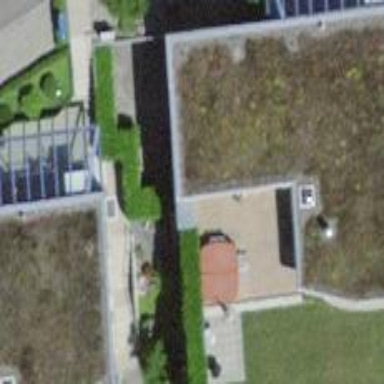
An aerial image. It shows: Residential building.